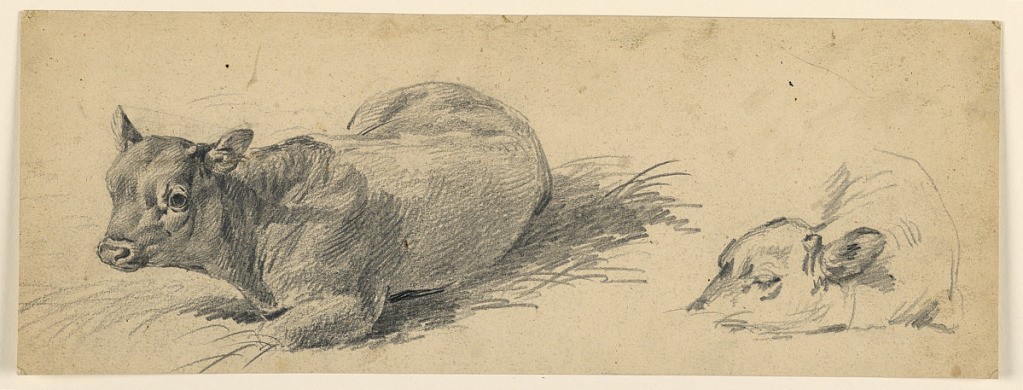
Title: Study of a Young Bull Lying in a Meadow
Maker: Henry Bernard Chalon, English, 1770 - 1849
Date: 1820–1849
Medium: Black crayon on grayish cardboard
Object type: Drawing
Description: Shown from the left front shoulder. At right: a sketch; shown from the head, sleeping.